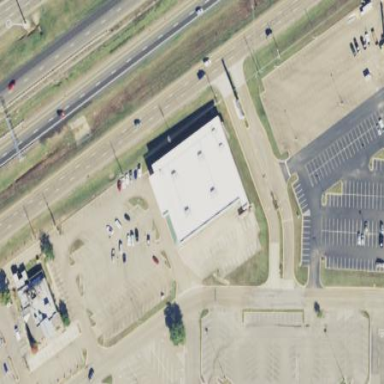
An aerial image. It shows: Retail building.